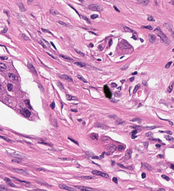
Tumor epithelial tissue: yes
Tumor-associated stroma tissue: yes
Normal tissue: no